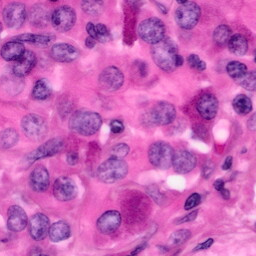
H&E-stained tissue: Pancreatic